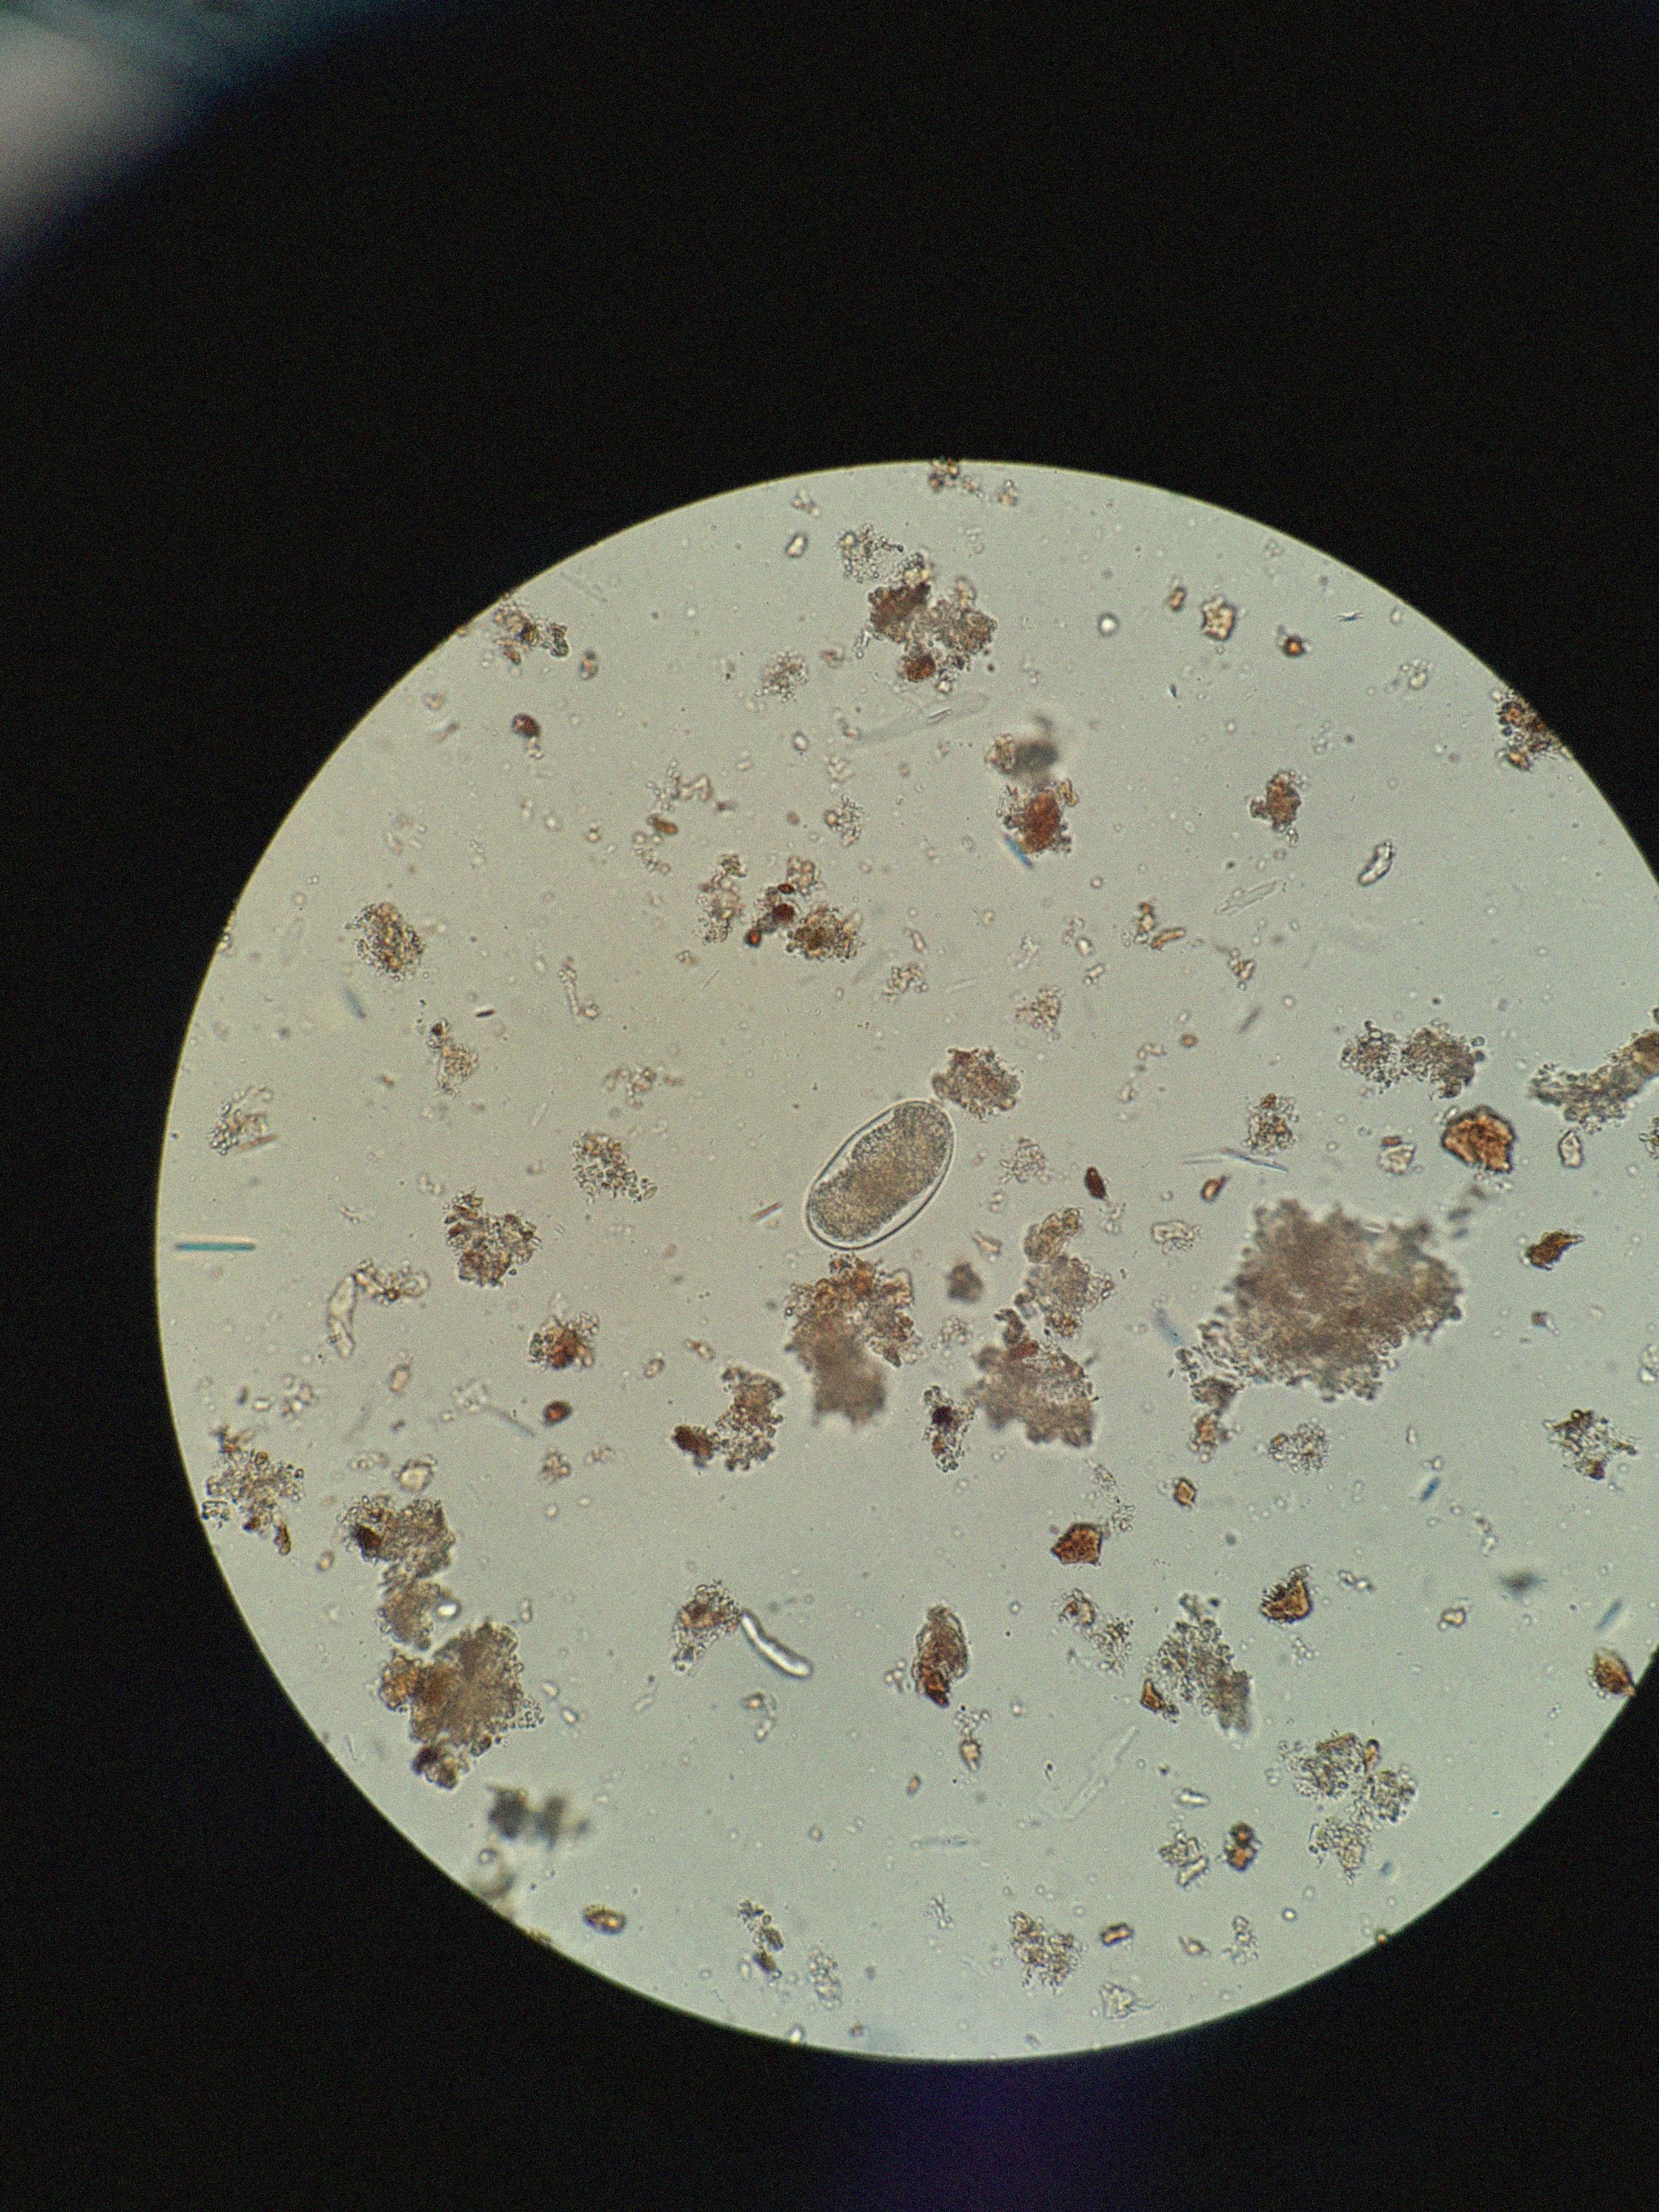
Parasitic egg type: Hookworm egg